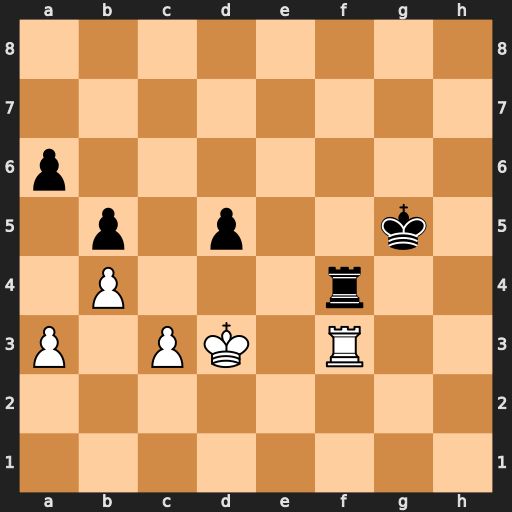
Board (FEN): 8/8/p7/1p1p2k1/1P3r2/P1PK1R2/8/8
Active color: w
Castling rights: -
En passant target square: -
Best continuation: Rxf4 Kxf4 Kd4